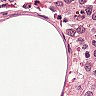
Metastatic tissue present: no